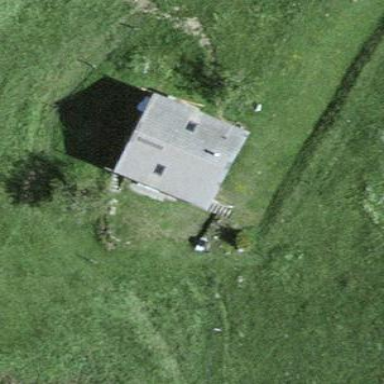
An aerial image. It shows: Simple and straightforward house.